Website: crate-barrel
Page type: account-selection
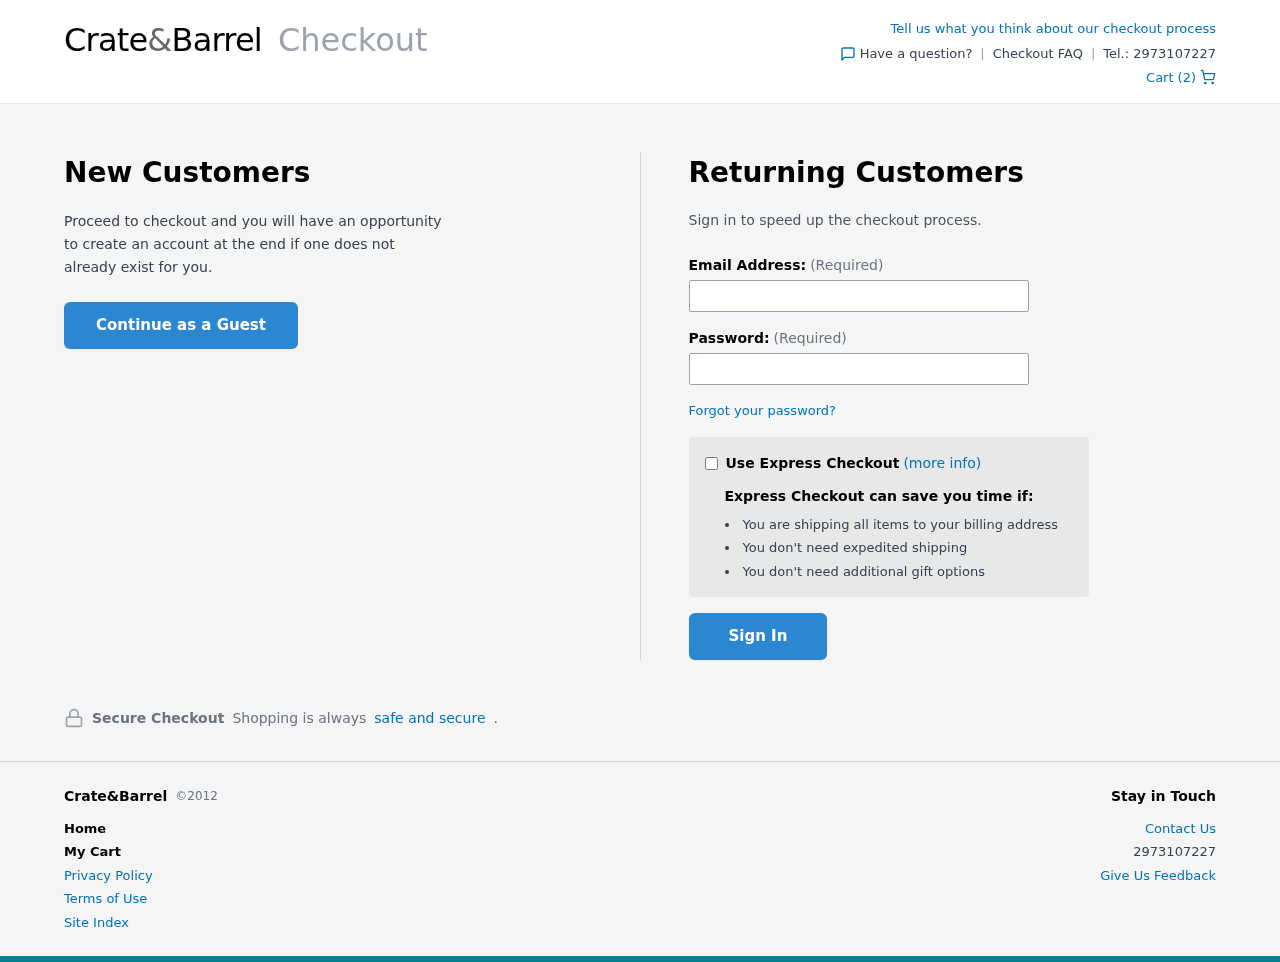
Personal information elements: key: PII_EMAIL
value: bperez@gmail.com
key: PII_PHONE
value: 2973107227
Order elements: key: ORDER_NUM_ITEMS
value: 2